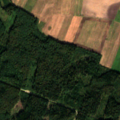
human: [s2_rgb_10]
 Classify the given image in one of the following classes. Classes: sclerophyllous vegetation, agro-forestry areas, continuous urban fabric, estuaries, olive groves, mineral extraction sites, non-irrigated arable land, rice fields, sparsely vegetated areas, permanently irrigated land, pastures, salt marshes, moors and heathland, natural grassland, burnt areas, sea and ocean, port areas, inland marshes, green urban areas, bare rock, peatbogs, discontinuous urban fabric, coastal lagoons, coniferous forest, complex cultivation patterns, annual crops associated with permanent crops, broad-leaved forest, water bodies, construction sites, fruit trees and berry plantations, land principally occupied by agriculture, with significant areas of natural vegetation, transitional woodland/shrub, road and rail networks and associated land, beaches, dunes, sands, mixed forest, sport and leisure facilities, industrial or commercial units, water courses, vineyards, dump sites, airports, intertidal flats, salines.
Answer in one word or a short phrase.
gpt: non-irrigated arable land, broad-leaved forest, coniferous forest, mixed forest